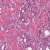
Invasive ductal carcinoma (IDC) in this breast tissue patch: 1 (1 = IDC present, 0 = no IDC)